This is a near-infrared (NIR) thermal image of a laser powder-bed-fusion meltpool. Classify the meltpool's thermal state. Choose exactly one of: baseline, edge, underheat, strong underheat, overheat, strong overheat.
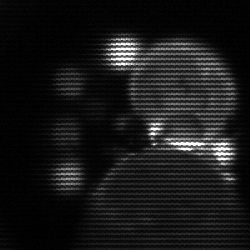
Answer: edge